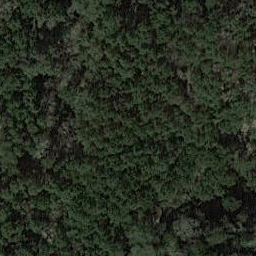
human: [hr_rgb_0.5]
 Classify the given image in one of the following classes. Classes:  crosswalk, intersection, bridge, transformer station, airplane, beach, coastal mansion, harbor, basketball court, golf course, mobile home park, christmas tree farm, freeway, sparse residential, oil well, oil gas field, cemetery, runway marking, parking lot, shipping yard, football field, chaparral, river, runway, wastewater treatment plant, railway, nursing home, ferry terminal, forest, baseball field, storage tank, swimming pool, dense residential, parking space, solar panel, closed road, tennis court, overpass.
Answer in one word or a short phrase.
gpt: forest